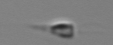
Label: Calciopappus